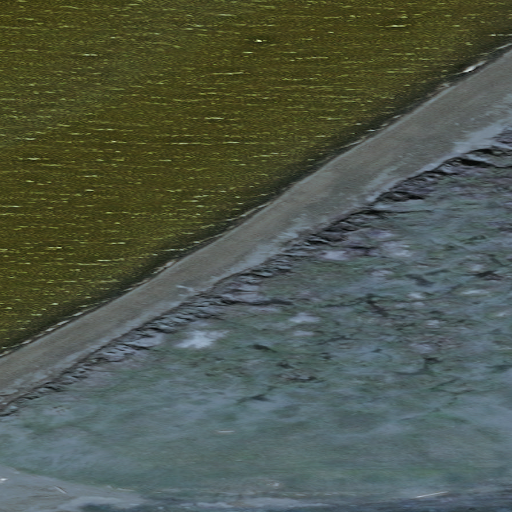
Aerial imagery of cape in Alaska named Goose Point containing only unknown